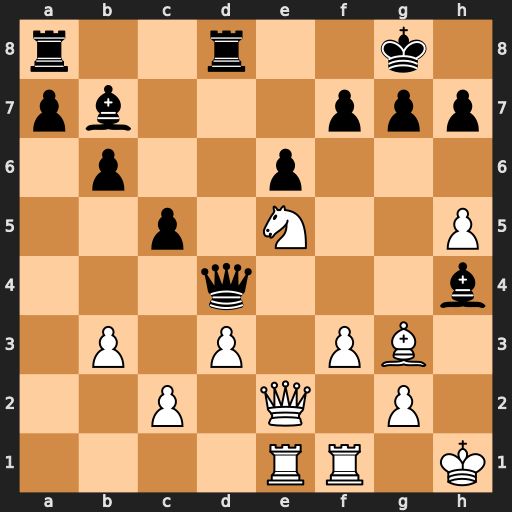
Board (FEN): r2r2k1/pb3ppp/1p2p3/2p1N2P/3q3b/1P1P1PB1/2P1Q1P1/4RR1K
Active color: w
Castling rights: -
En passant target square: -
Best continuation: c3 Qd5 Bxh4